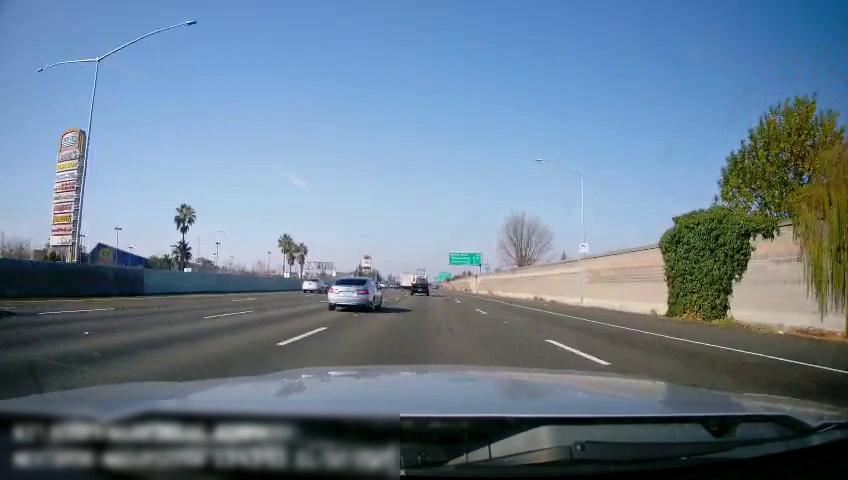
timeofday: Day
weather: Sunny
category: Drivable Space
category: Vehicles | Car
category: Vehicles | Truck
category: Vehicles | Truck
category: Vehicles | SUV
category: Lanes | Alternate Lane
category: Lanes | Current Lane
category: Lanes | Alternate Lane
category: Lanes | Alternate Lane
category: Lanes | Alternate Lane
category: Lanes | Alternate Lane
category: Traffic | Signs